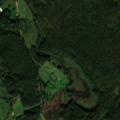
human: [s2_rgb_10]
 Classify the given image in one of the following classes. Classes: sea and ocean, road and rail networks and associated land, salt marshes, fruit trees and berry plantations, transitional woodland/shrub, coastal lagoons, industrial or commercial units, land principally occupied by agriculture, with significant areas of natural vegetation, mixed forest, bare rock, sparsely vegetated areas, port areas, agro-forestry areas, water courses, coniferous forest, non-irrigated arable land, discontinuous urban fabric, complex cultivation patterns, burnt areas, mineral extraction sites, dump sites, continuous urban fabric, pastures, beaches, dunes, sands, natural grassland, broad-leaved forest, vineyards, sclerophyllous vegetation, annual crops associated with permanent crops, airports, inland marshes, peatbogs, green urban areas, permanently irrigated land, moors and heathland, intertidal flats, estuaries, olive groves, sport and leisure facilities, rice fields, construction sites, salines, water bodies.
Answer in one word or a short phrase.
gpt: pastures, complex cultivation patterns, land principally occupied by agriculture, with significant areas of natural vegetation, coniferous forest, mixed forest, water bodies